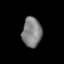
Tissue: prostate
Cell type: T cells
Senescence score: 0.2798
Nuclear area (px): 562
Mean DAPI intensity: 129.504